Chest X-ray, AP view. Patient: 65 years old, sex F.
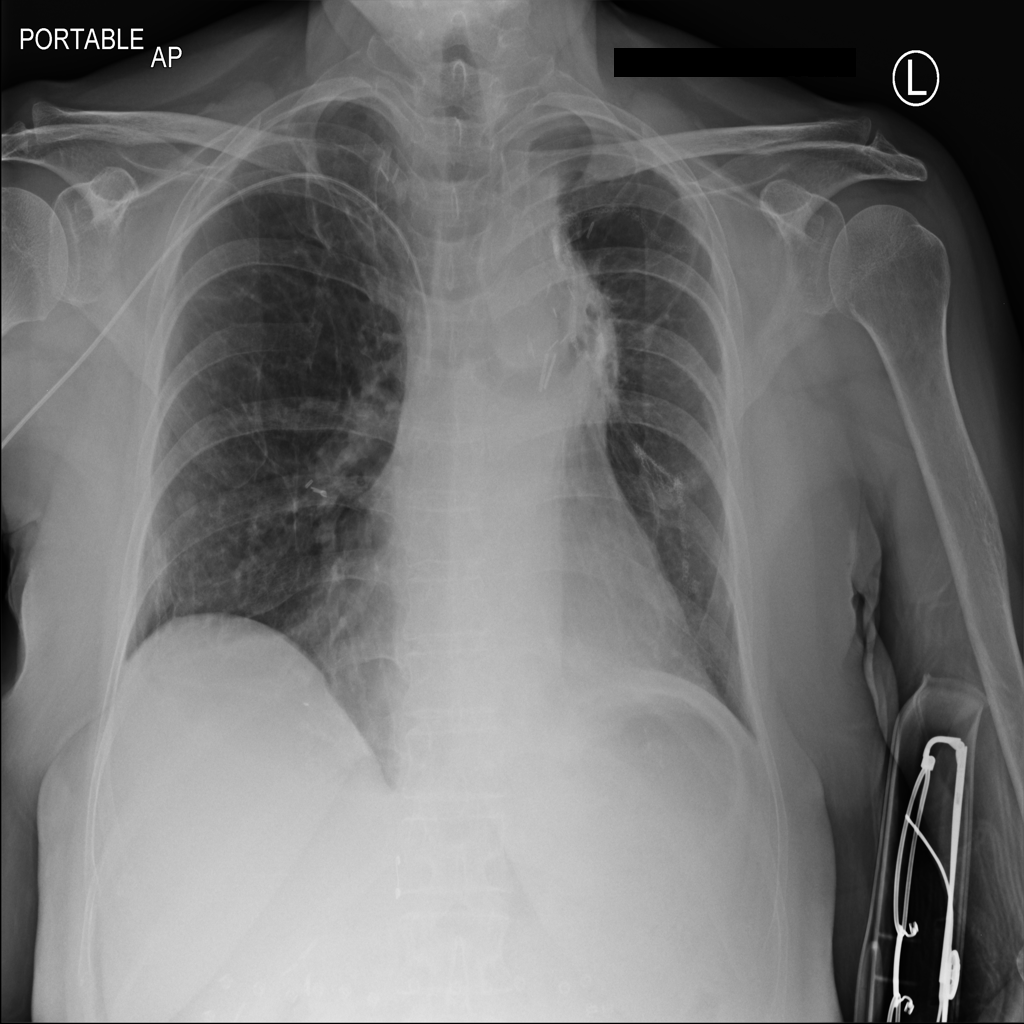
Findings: No Finding